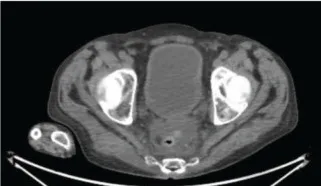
(C) Prostate cancer.
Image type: radiology (ct)